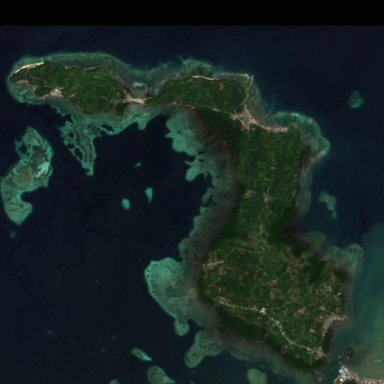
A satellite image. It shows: Island with natural coastline.